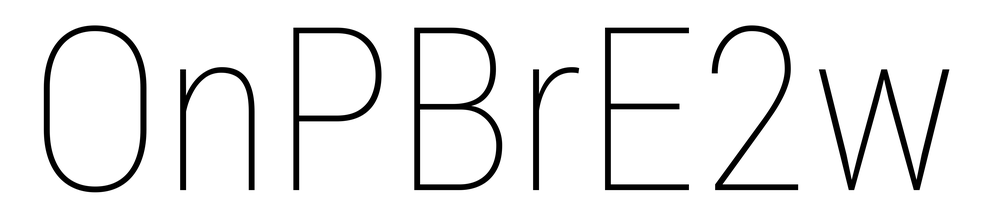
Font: Roboto_Condensed_Thin